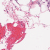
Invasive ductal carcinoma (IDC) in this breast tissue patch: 0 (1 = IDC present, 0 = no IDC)